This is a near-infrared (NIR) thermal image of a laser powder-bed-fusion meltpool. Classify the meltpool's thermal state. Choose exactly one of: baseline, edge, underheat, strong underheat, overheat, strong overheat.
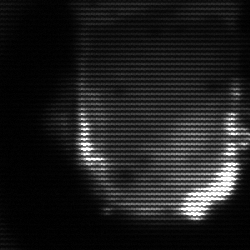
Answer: baseline